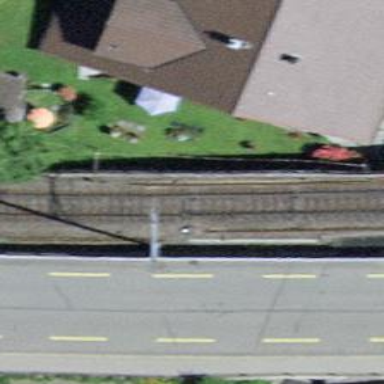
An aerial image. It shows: Railway switch.